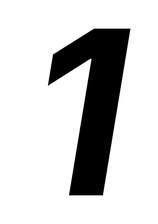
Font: Inter-Italic_Bold_Italic